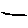
Label: line